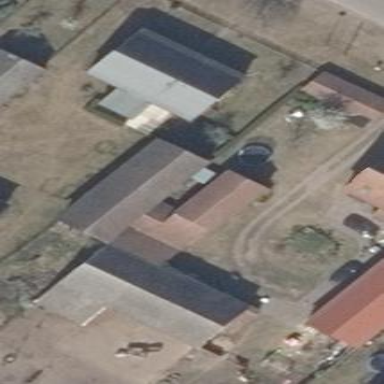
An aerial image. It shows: Shed.